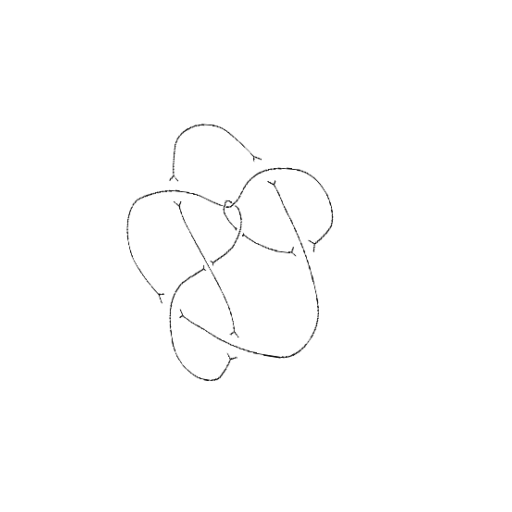
Crossing number: 9